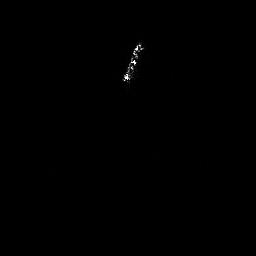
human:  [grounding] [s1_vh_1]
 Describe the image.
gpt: In the satellite image, there is  <ref>1 medium ship </ref> <box>[[46, 15, 55, 32, 0]]</box> located at top.